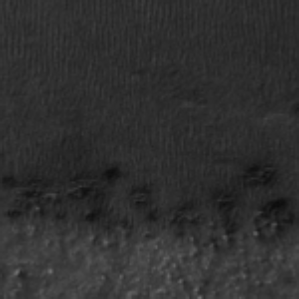
Label: frost